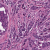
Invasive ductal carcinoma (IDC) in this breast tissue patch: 1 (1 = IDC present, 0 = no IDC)